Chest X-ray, PA view. Patient: 49 years old, sex F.
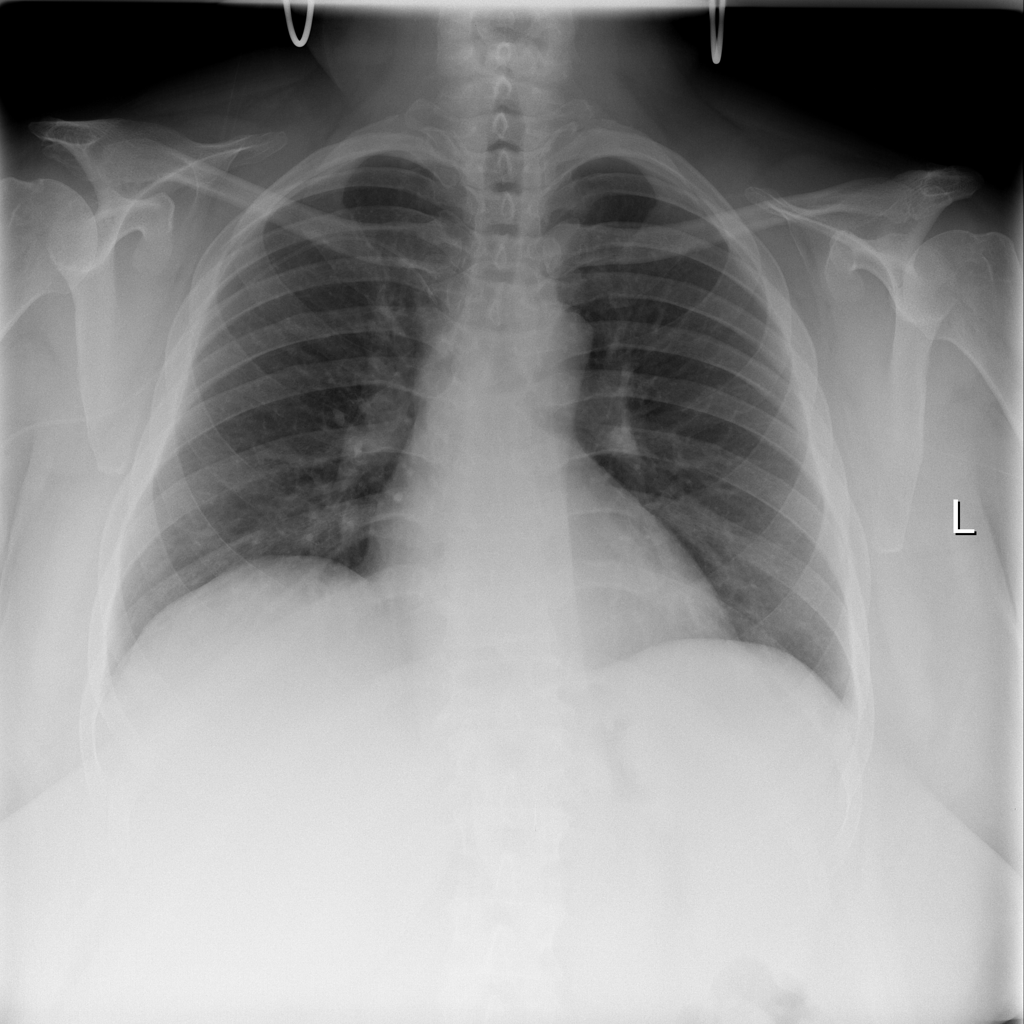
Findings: No Finding